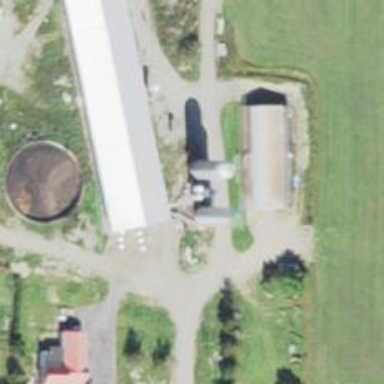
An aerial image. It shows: Silo.